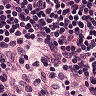
Metastatic tissue present: no